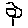
Label: flower